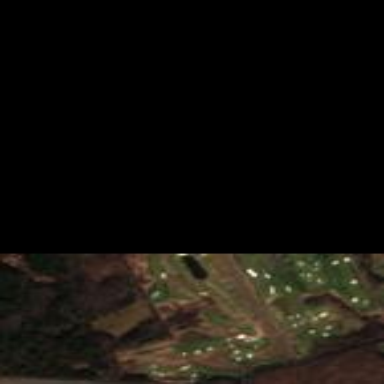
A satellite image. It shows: Golf course.